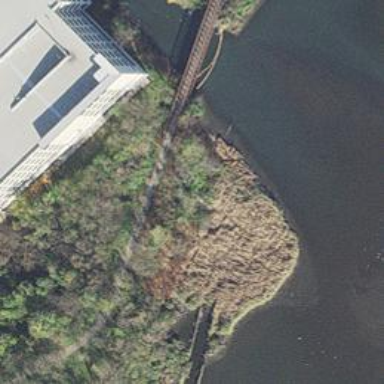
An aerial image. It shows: Bridge over cycleway.